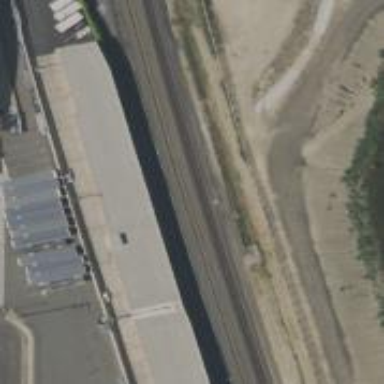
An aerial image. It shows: Rail spur service.